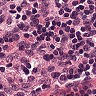
Metastatic tissue present: no